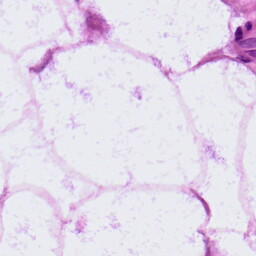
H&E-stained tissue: LymphNode